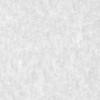
Label: no_change